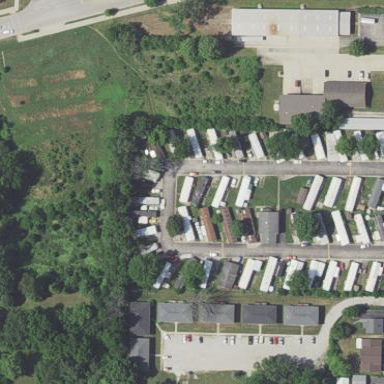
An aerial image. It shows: Residential area designated as trailer park.